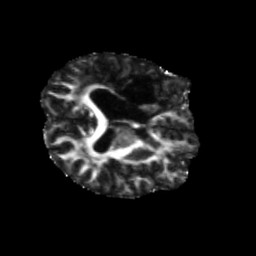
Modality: FA
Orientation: axial
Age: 57
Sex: male
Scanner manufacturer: siemens
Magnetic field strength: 3 T
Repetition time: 5.47 s
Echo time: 0.0854 s